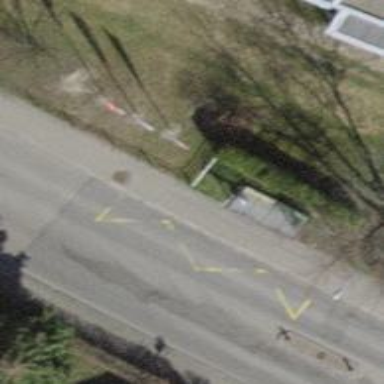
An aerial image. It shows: Bus stop with platform for public transport.